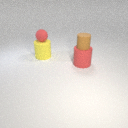
small red rubber sphere above large yellow rubber cylinder